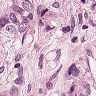
Metastatic tissue present: yes